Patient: sex M, age 75
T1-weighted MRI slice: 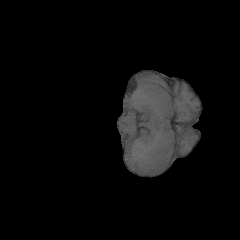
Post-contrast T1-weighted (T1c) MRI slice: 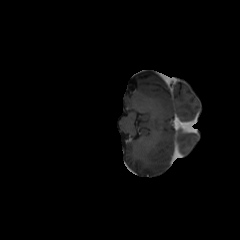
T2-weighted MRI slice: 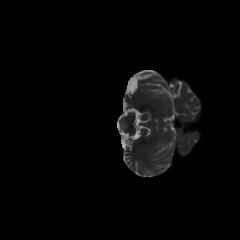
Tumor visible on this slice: no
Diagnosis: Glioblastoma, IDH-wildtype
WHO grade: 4